Question: After installing Ember CLI on a OS X 10.9.3 system I can't use 'ember new my-new-app' as shown on <URL>
I get the following error:

How can I fix this?
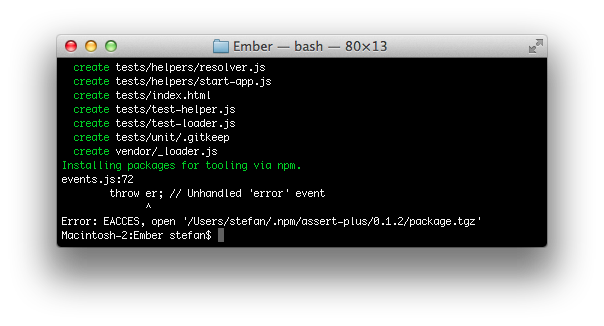
Answer: You screwed up your npm installation, your user doesn't have access rights to this file.
Best solution (barring much better understanding of node on both sides) is to try and reinstall node. Can't help you there, don't know what method you used to install it. I had pretty good experiences using homebrew.
You can also try: 'sudo chown -R stefan:stefan ~/.npm/'. I, however, can't guarantee there won't be long term bad consequences from doing this (theoretically, there shouldn't).
Finally, if you just want to get past the error, try this: 'sudo ember new my-new-app'. You will, however, probably have to keep using 'sudo' for every little thing, so it's not recommended.